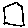
Label: house